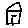
Label: house